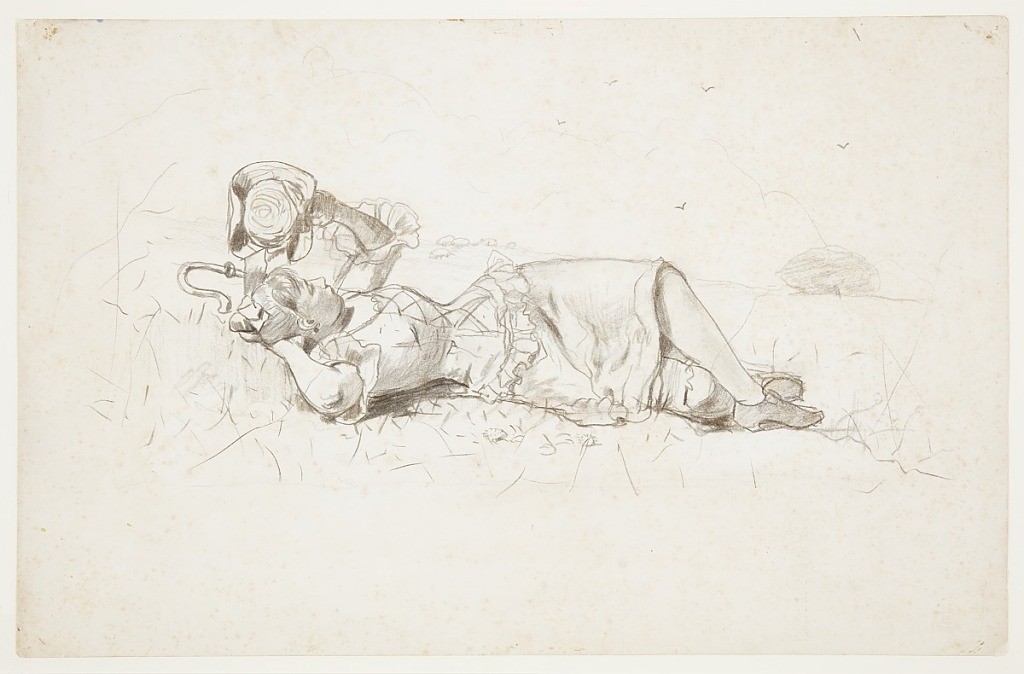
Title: Shepherdess Resting
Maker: Winslow Homer, American, 1836–1910
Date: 1877–78
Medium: Charcoal on heavy white wove paper
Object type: Drawing
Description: Horizontal view of a woman, clothed as shepherdess, lying on the ground in an open field, with a crook beside her; a flock of sheep, and trees, are visible in the background.